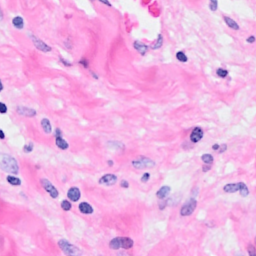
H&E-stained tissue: Breast